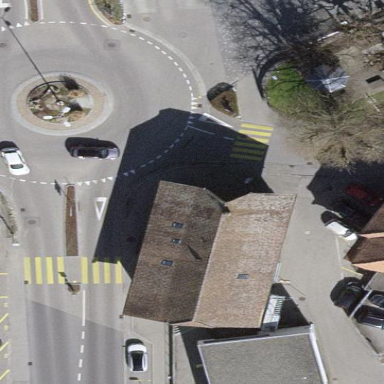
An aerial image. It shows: Building with half-hipped roof.